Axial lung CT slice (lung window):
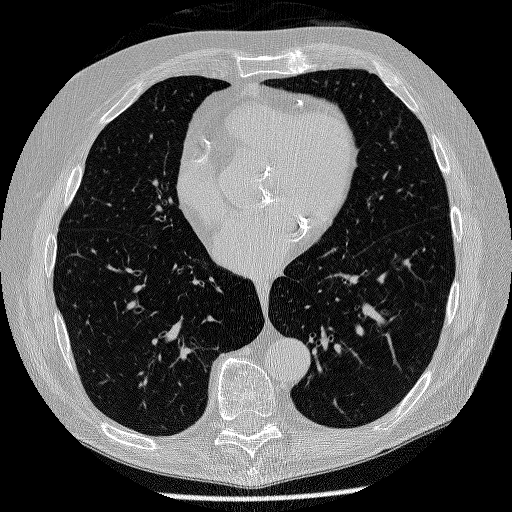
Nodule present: no